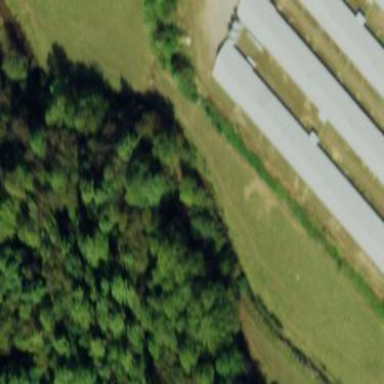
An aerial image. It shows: Farm auxiliary building.